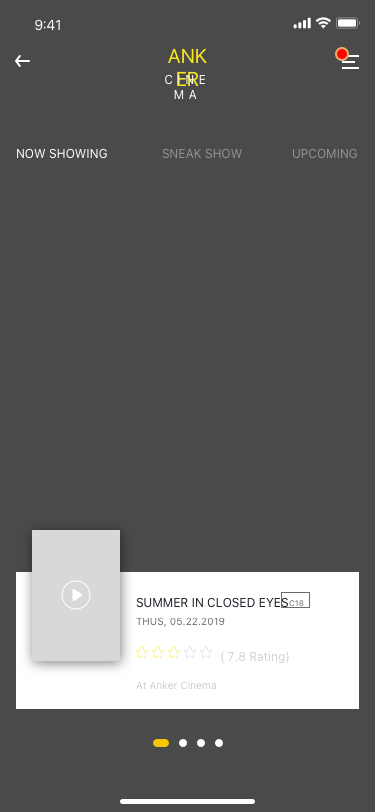
Text in this UI design:
UPCOMING
NOW SHOWING
SNEAK SHOW
ANKER
CINEMA
9:41
( 7.8 Rating)
THUS, 05.22.2019
SUMMER IN CLOSED EYES
C18
At Anker Cinema